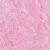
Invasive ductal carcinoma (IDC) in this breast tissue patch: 0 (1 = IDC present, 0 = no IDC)